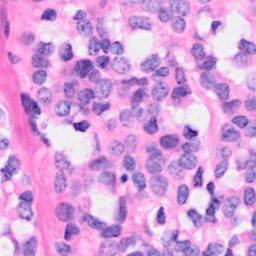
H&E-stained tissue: Breast